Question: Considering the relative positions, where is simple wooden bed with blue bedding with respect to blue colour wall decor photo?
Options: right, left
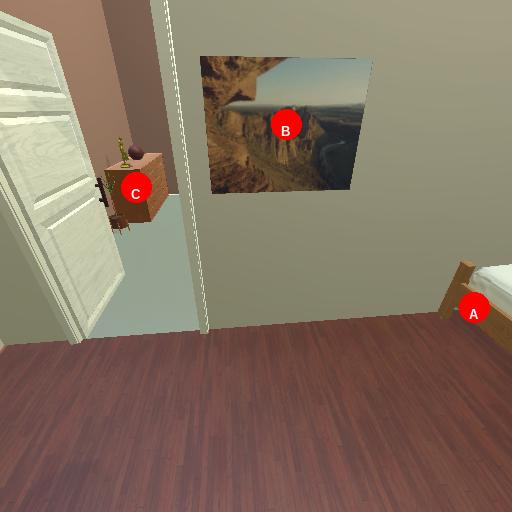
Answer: right